Question: <URL>
Zoom into the page and scroll right. The 1px black border at the bottom of the header is cut off a bit short. How do I fix this issue?

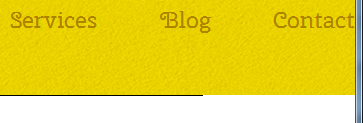
Answer: Made a dirty hack. Tough it work flawlessly.
<URL>
'''
#wrap {
width: 100%;
}
#header {
border-bottom: 1px solid #000000;
margin-bottom: -1px;
}
'''